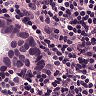
Metastatic tissue present: yes